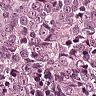
Metastatic tissue present: yes